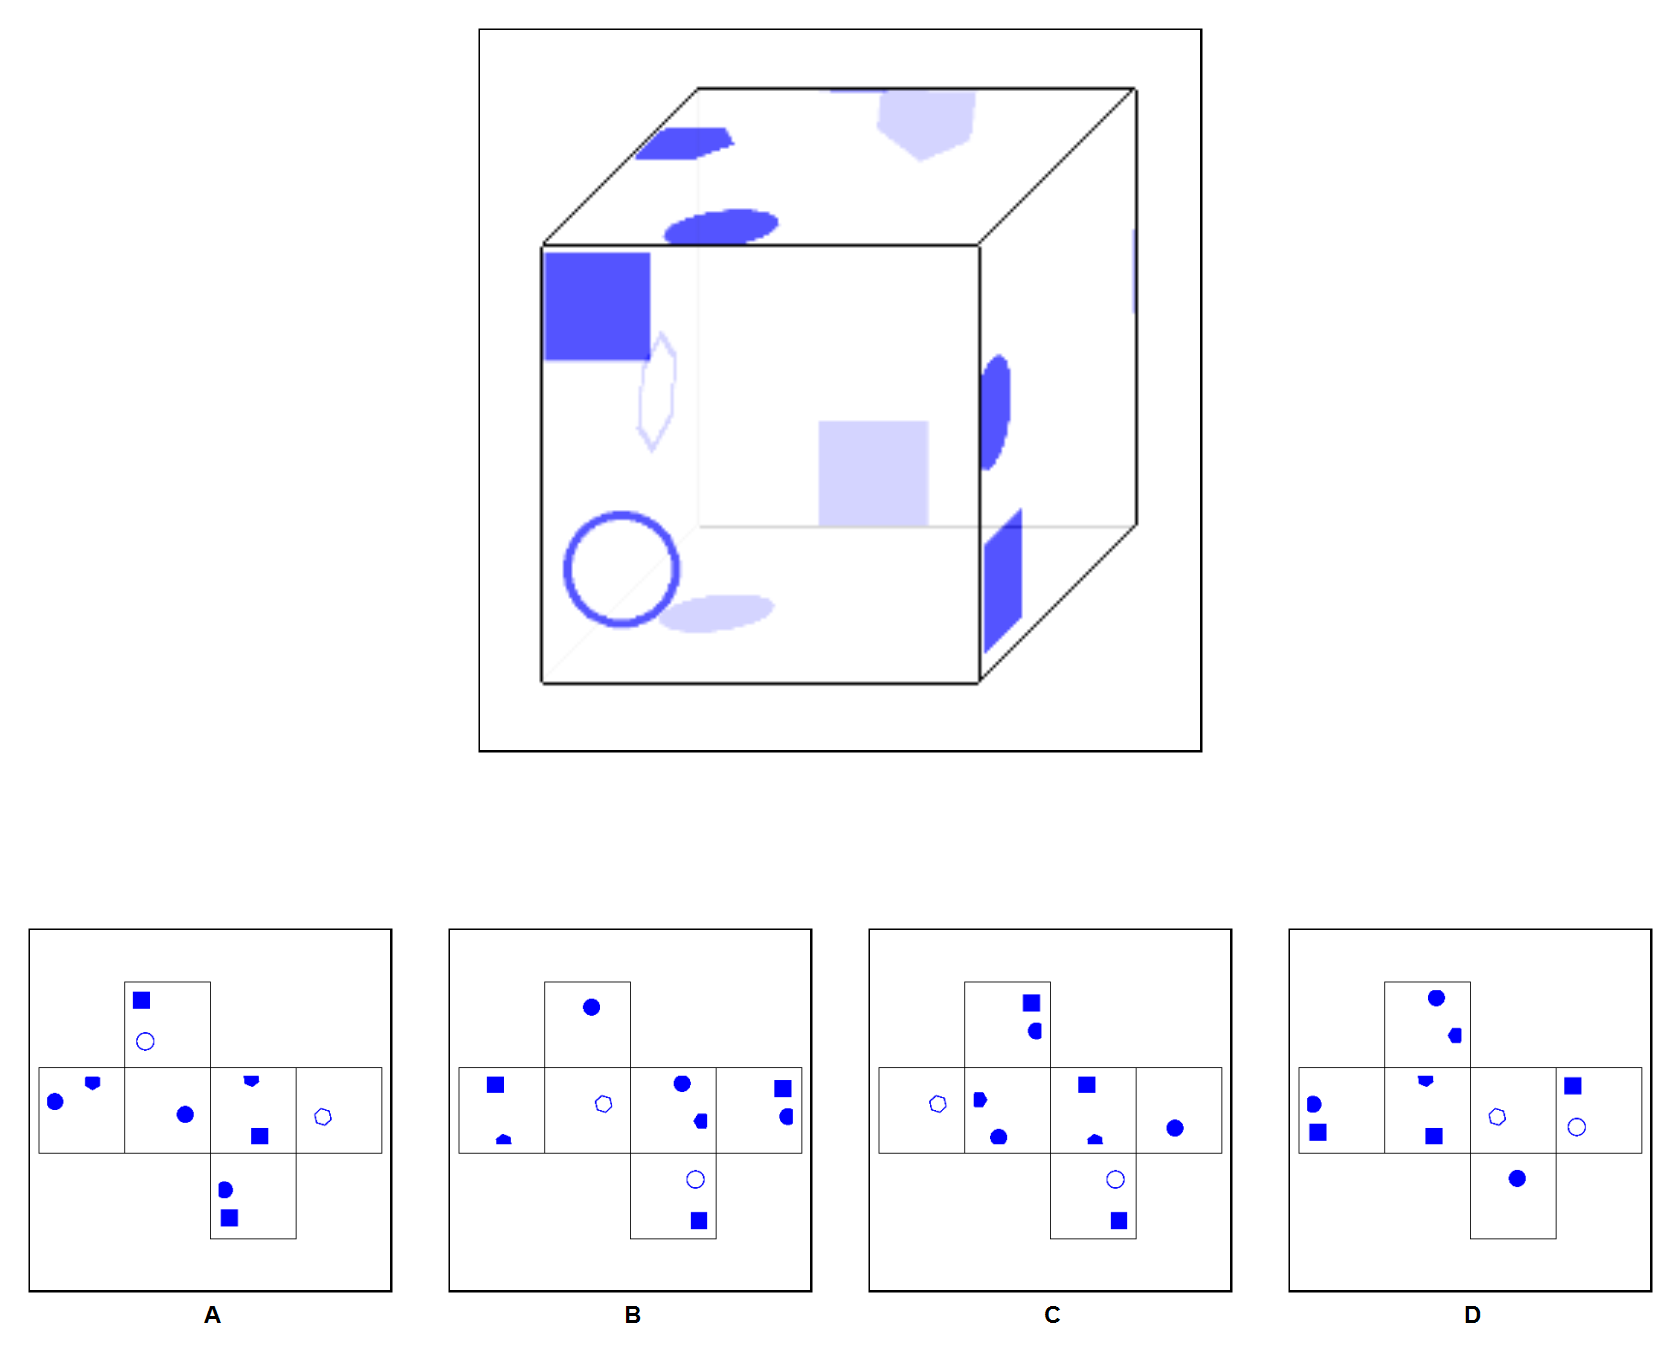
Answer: D